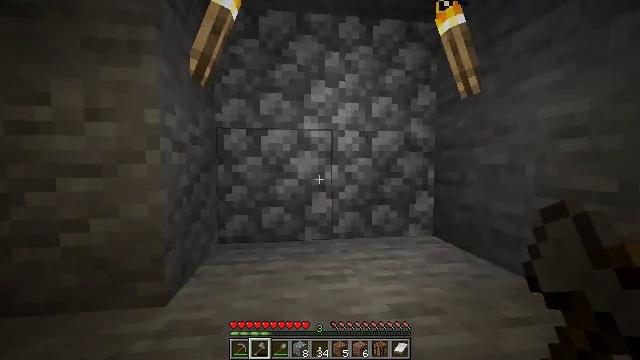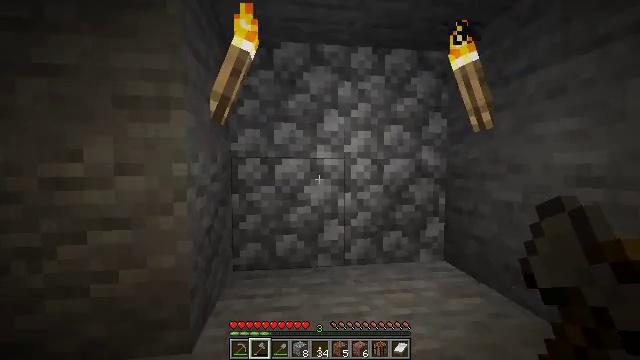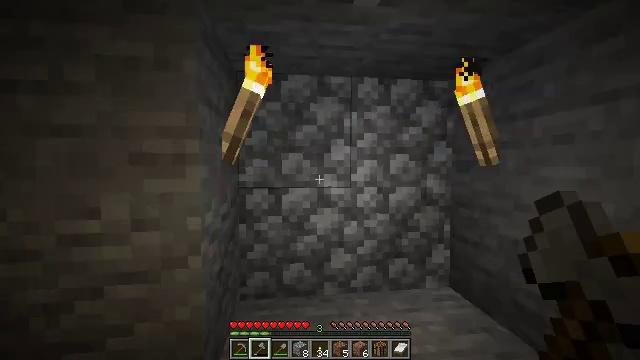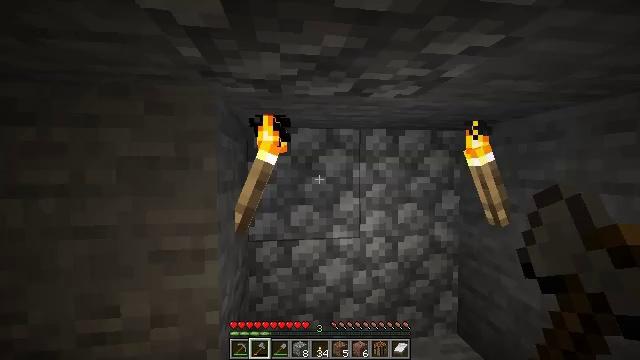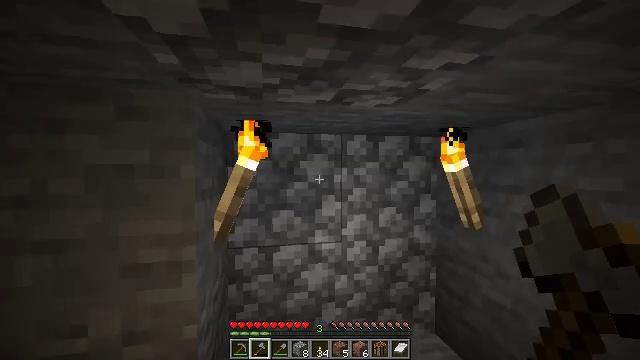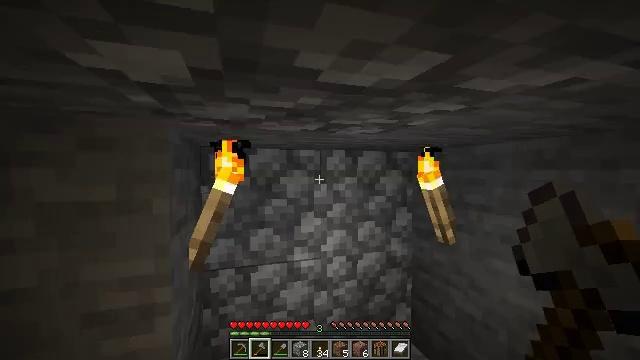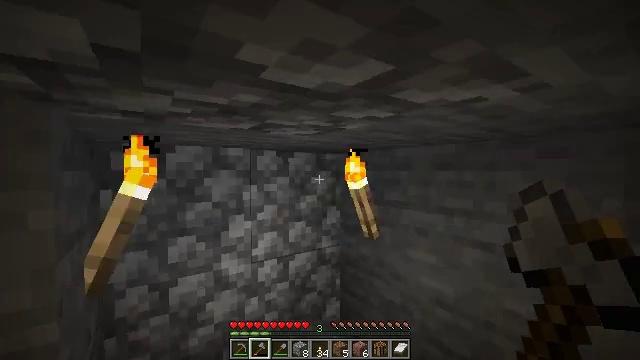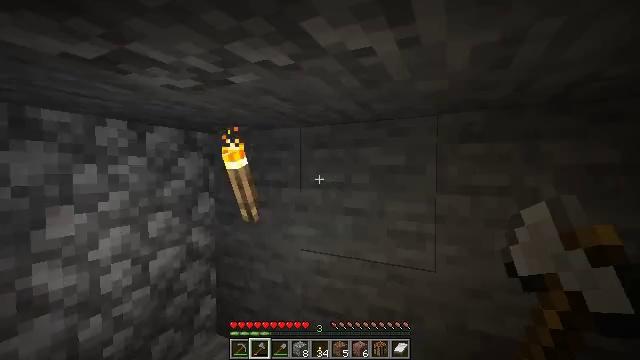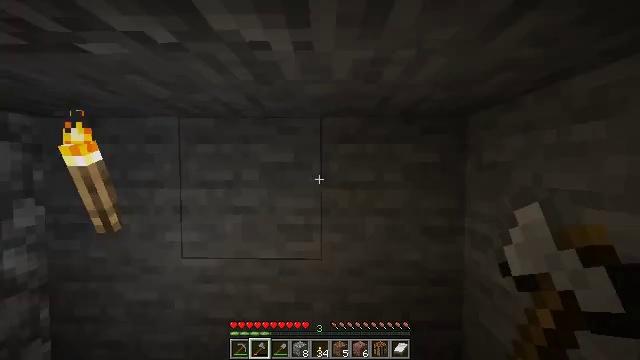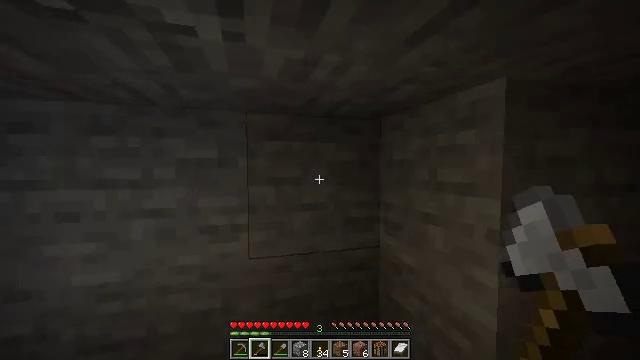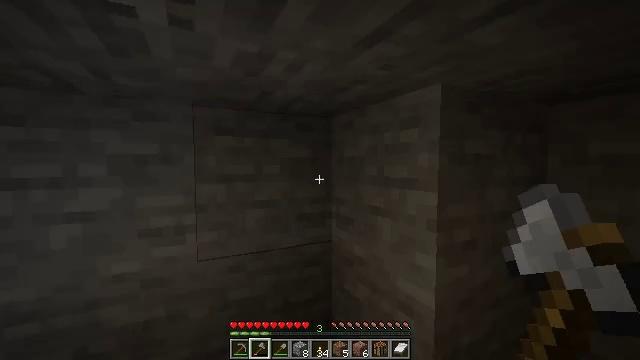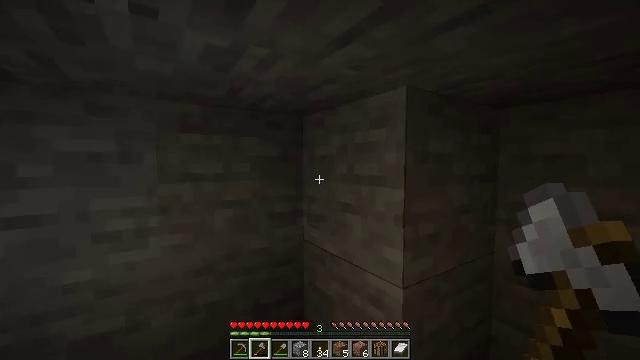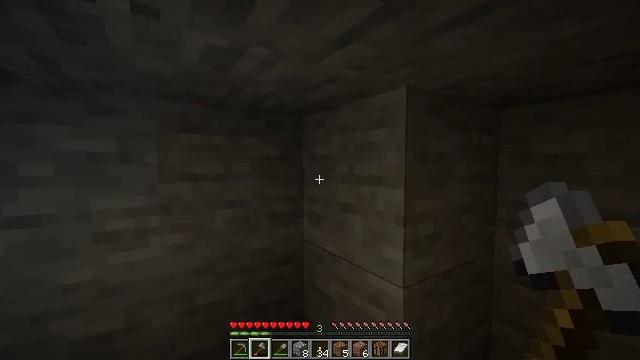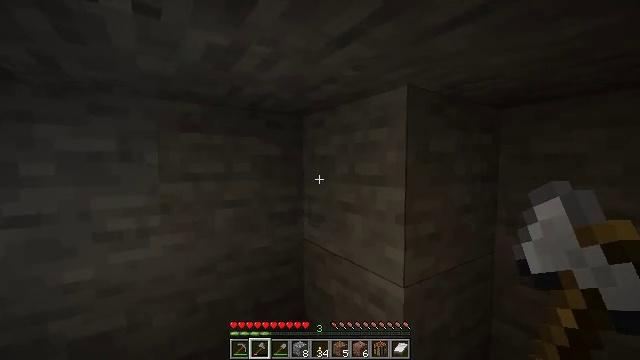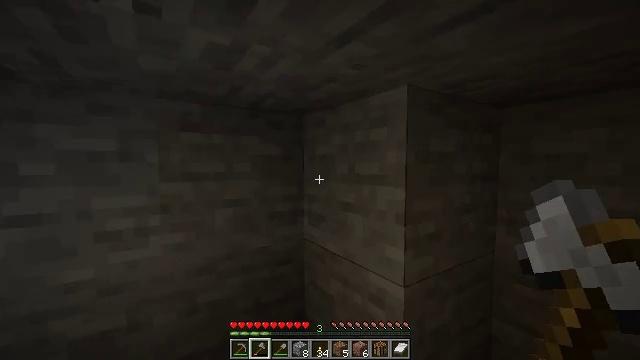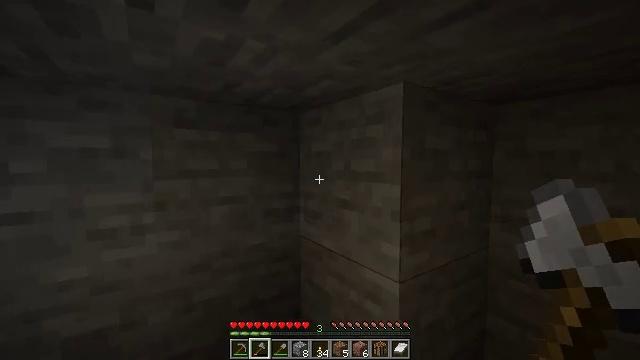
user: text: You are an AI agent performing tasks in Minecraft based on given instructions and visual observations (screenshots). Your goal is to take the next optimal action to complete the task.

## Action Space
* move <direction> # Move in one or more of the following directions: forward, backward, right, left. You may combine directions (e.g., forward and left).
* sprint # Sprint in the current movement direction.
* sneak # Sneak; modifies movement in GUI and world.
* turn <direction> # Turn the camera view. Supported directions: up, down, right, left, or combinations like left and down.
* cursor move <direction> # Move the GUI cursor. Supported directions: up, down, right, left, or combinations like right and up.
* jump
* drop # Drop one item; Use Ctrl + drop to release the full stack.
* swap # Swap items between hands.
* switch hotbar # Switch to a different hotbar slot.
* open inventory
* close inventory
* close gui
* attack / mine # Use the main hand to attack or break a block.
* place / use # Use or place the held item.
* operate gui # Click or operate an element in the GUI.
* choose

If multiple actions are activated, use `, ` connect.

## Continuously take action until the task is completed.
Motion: motion action
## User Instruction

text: Take down the wall torch for reuse.
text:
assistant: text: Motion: move forward and move left, jump
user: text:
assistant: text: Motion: move forward, jump
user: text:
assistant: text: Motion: move forward, jump
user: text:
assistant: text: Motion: move forward, turn right
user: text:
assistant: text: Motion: move forward, turn right
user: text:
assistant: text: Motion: move forward, turn right
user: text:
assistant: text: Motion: turn right
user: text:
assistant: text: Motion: turn right
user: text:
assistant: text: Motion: turn right
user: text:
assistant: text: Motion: turn right
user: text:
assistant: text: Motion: turn right
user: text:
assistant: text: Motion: no_op
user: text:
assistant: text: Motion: no_op
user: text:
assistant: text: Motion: no_op
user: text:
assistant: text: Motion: no_op
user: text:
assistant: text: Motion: move left, turn right
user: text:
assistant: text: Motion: move left, turn right
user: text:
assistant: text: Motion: no_op
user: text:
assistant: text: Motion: turn right
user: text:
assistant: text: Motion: turn right
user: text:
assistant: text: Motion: turn right
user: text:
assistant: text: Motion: turn right and down
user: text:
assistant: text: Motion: turn right and down
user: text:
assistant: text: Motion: turn right and down
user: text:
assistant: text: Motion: turn right
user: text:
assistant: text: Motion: no_op
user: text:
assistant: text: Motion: no_op
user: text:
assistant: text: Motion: no_op
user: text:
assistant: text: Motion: no_op
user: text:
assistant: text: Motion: turn right